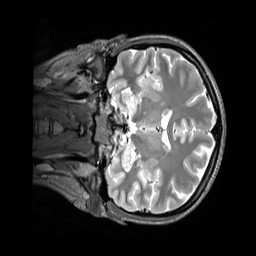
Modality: T2w
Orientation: coronal
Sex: female
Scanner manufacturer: siemens
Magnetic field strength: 3 T
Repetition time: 3.2 s
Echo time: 0.409 s